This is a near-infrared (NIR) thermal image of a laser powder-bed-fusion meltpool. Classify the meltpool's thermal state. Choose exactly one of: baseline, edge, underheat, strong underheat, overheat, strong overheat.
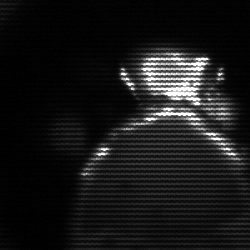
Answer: baseline